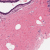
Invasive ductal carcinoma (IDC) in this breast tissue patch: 0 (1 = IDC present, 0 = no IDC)